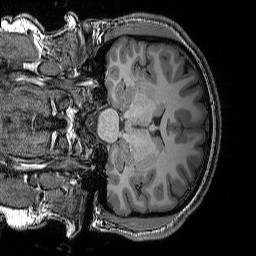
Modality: T1w
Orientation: coronal
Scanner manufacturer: siemens
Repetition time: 2.25 s
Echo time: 0.00418 s